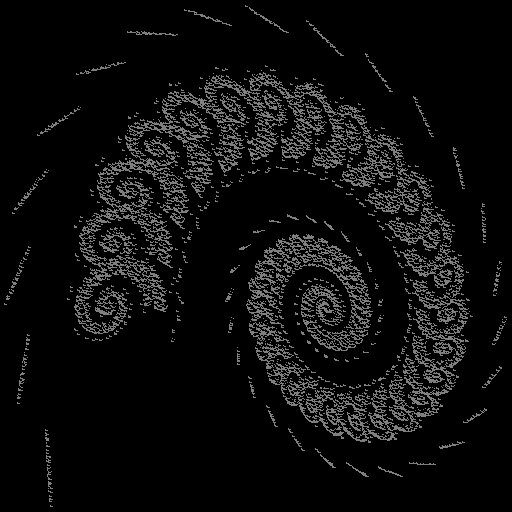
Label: sunflower